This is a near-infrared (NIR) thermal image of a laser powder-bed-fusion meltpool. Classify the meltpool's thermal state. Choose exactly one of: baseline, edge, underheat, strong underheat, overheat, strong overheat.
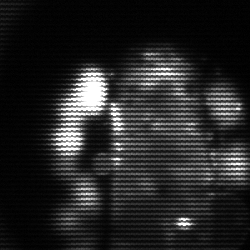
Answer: strong underheat